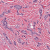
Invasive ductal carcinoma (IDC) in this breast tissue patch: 1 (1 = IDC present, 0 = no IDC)